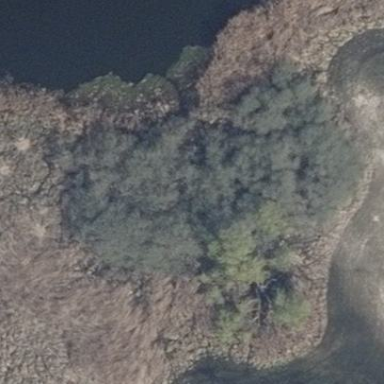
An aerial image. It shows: Patch of scrub vegetation.